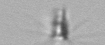
Label: Calciopappus